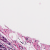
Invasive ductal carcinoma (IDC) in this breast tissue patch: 0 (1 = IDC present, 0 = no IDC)